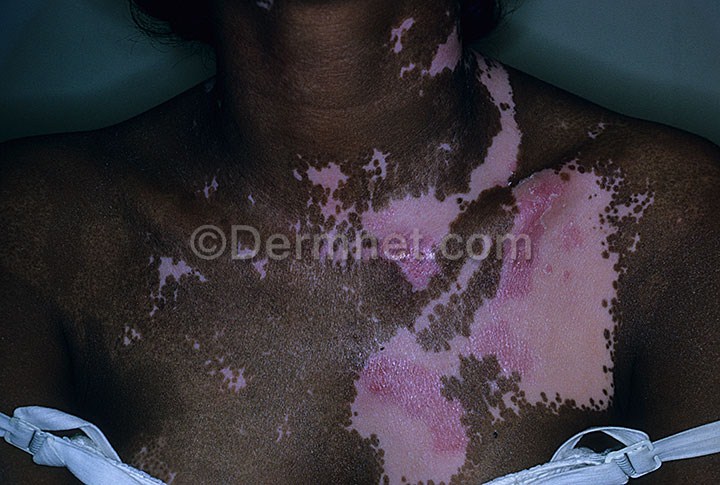
Disease: Light Diseases and Disorders of Pigmentation